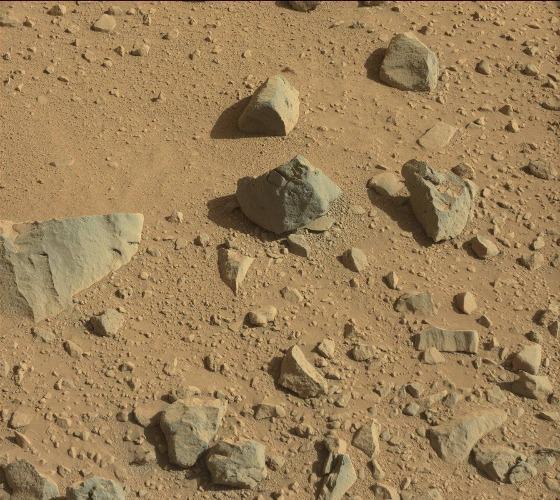
Terrain classes present: Gravel / Sand / Soil, Rock, Shadow